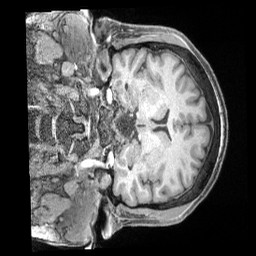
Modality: T1w
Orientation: coronal
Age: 35
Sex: male
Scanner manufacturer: siemens
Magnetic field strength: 3 T
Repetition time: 2 s
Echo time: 0.00211 s